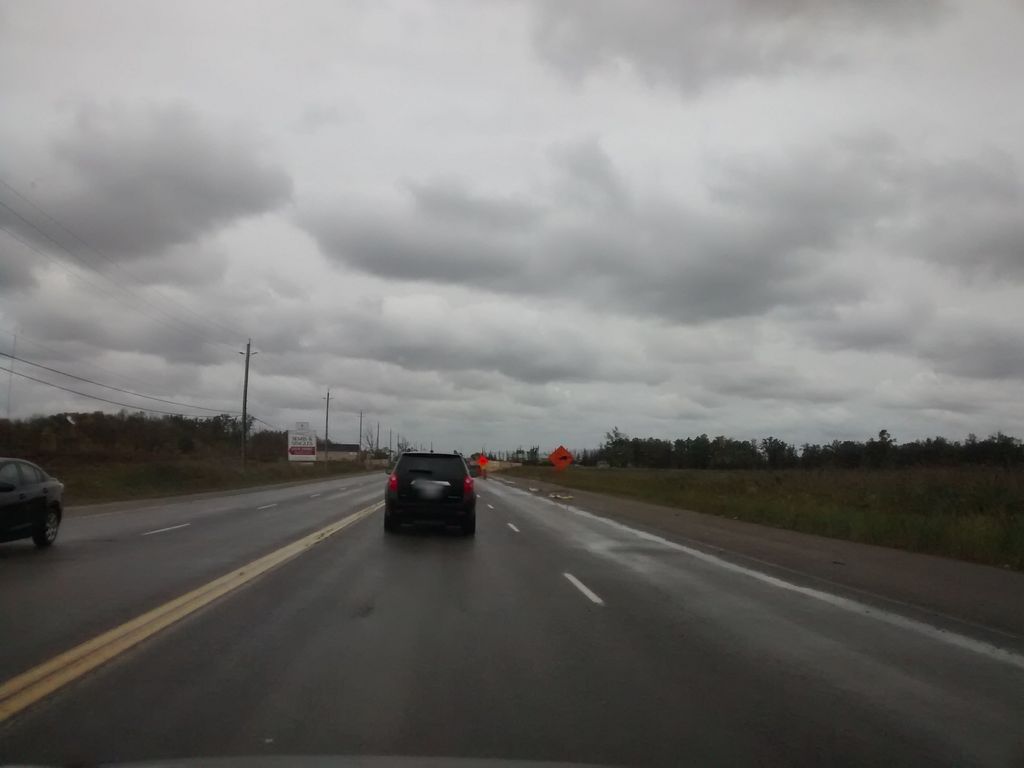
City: hamilton